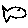
Label: fish